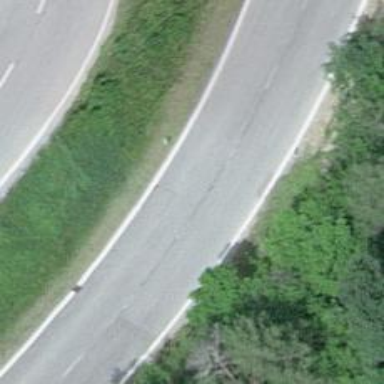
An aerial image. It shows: Tertiary road with asphalt surface.